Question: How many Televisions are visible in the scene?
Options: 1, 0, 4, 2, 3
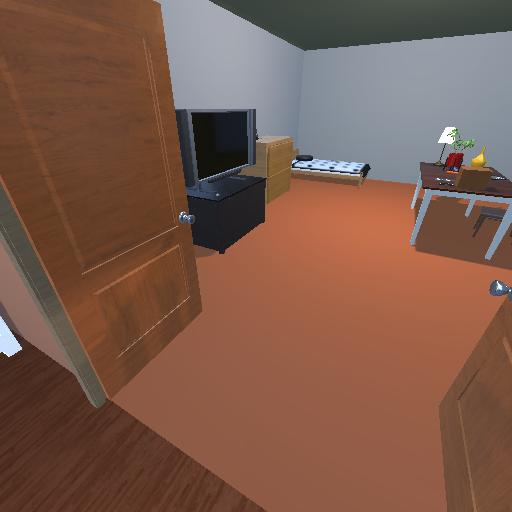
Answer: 1